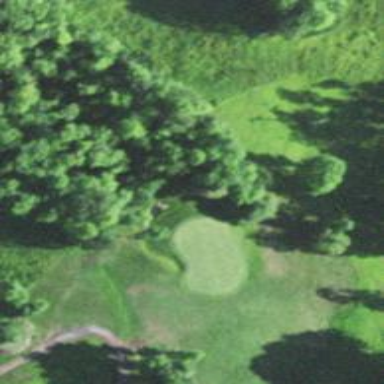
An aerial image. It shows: Golf hole.